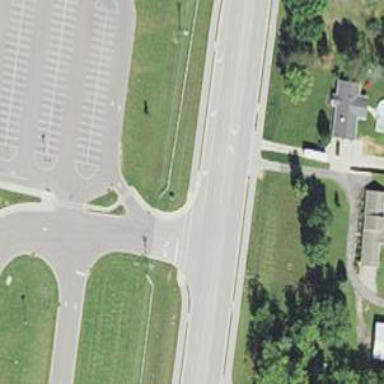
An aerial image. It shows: Marked crossing on cycleway road.